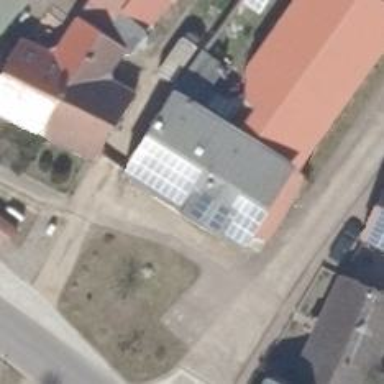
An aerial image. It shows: Small solar photovoltaic panel used as generator to produce electricity.